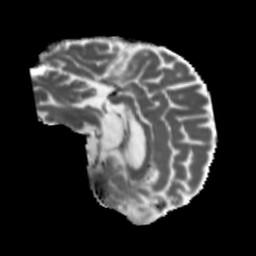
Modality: MD
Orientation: sagittal
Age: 47
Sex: male
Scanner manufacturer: siemens
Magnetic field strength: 3 T
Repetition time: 5.47 s
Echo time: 0.0854 s